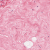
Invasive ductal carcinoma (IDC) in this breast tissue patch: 0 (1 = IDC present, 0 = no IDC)